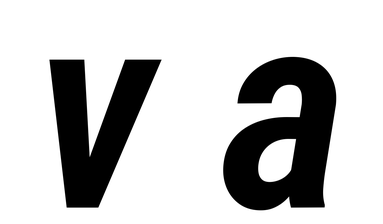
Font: Roboto-Italic_Condensed_SemiBold_Italic